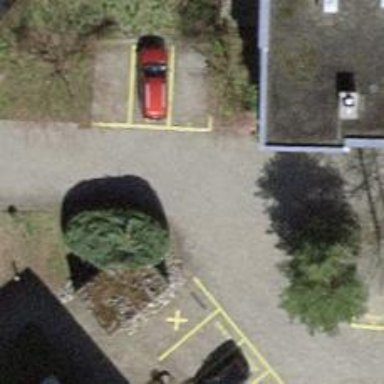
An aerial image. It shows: Driveway made of paving stones.